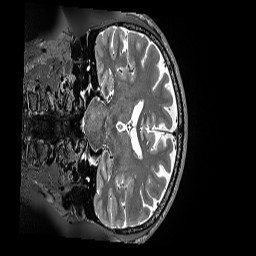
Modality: T2w
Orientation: coronal
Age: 70
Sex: female